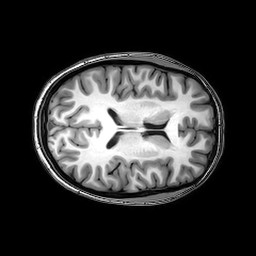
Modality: T1w
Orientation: axial
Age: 24
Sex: female
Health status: healthy
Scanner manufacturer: philips
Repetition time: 0.008322 s
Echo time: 0.00384 s